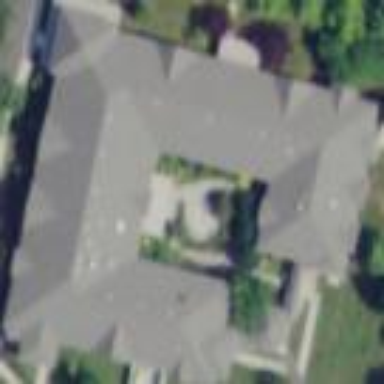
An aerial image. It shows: Nursing home building.